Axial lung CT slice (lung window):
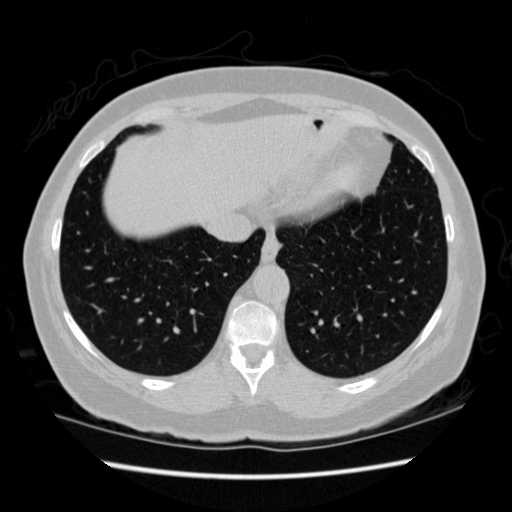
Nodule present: no